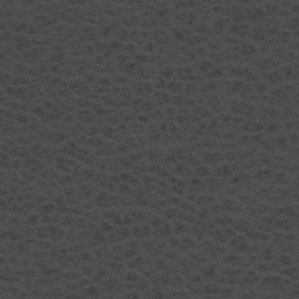
Label: frost